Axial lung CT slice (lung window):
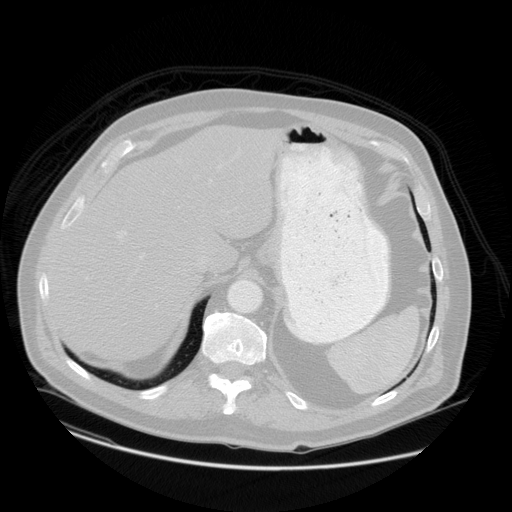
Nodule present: no